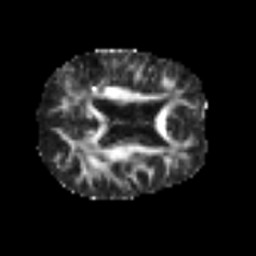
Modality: FA
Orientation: axial
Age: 63
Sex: male
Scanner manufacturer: siemens
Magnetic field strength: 3 T
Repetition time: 6.1 s
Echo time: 0.101 s